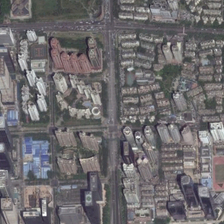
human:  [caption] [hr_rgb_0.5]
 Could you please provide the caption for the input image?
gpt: many buildings and green trees are in a commercial area .

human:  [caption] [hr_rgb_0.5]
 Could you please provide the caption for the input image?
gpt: many buildings and green trees are in a commercial area .

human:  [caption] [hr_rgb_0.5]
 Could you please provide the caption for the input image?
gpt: many buildings and green trees are in a commercial area .

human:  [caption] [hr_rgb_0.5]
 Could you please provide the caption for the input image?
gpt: many buildings and green trees are in a commercial area .

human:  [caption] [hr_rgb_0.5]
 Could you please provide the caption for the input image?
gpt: many buildings and green trees are in a commercial area .